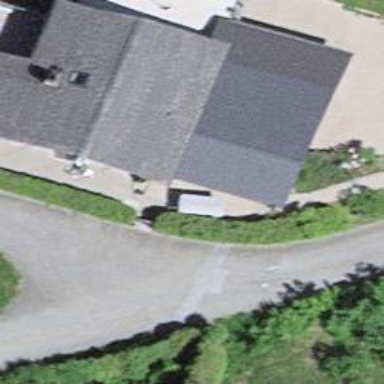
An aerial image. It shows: View of roof of building.